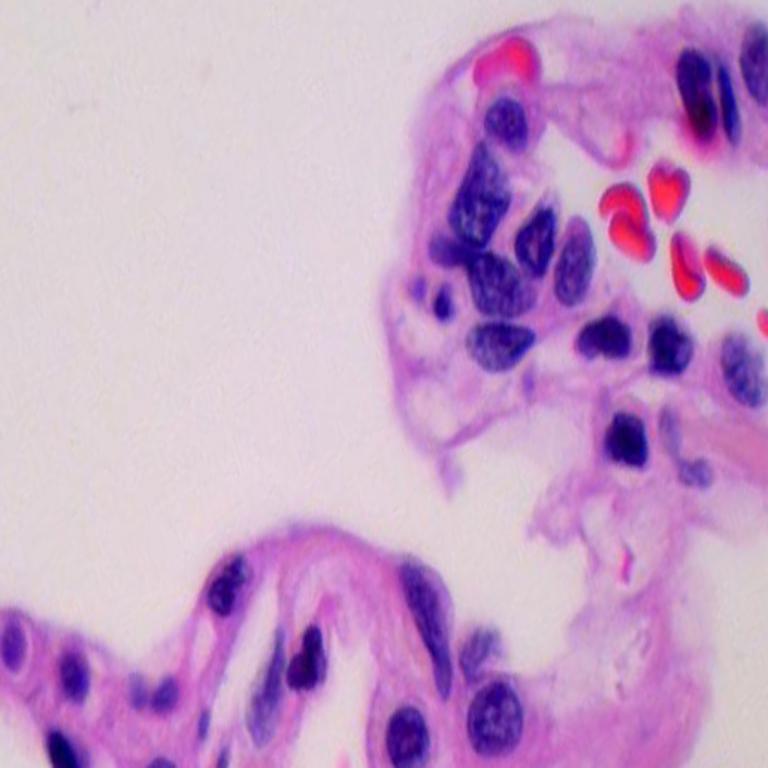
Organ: lung
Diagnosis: benign